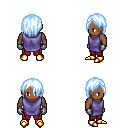
a pixel art fantasy rpg character, male body template, human, dark skin, chain tabard jacket, red pants, white cyan bangs hairstyle, metal gloves, gold boots, four views (front, back, left, right), 2x2 character sprite sheet, small pixel art, hard edges, no anti-aliasing